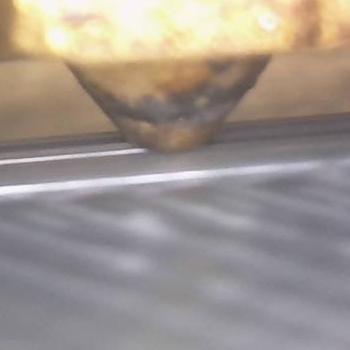
Flow rate: 56%